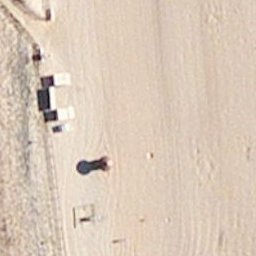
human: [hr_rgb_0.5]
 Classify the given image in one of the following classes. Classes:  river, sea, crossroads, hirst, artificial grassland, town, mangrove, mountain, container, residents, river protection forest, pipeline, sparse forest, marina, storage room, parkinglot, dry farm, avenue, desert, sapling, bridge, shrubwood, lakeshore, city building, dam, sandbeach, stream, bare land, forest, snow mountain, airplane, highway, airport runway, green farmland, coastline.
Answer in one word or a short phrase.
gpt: sandbeach